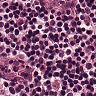
Metastatic tissue present: no